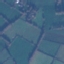
Land use / land cover: Pasture